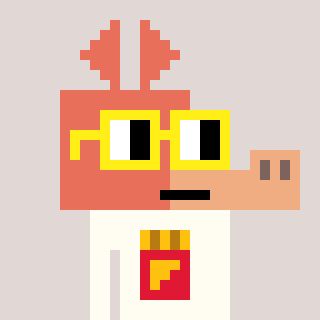
a pixel art character with square yellow glasses, a aardvark-shaped head and a grayscale-colored body on a warm background